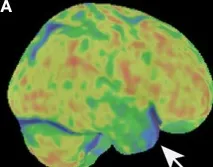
Imaging. (A-D) 18F-FDG-PET. Brain hemisphere surface projections of 18F-FDG- uptake in right lateral.
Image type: radiology (pet)